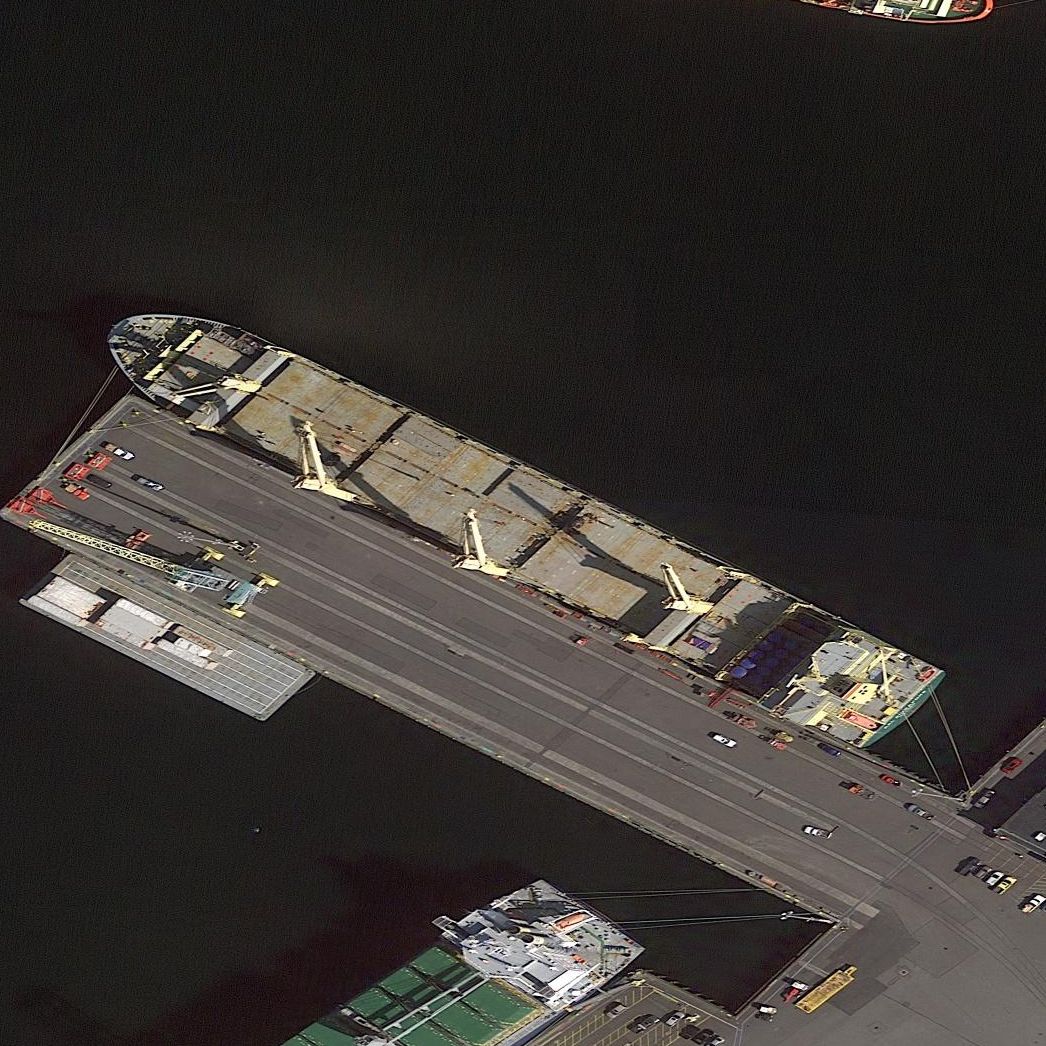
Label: civil